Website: crate-barrel
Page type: address-validator
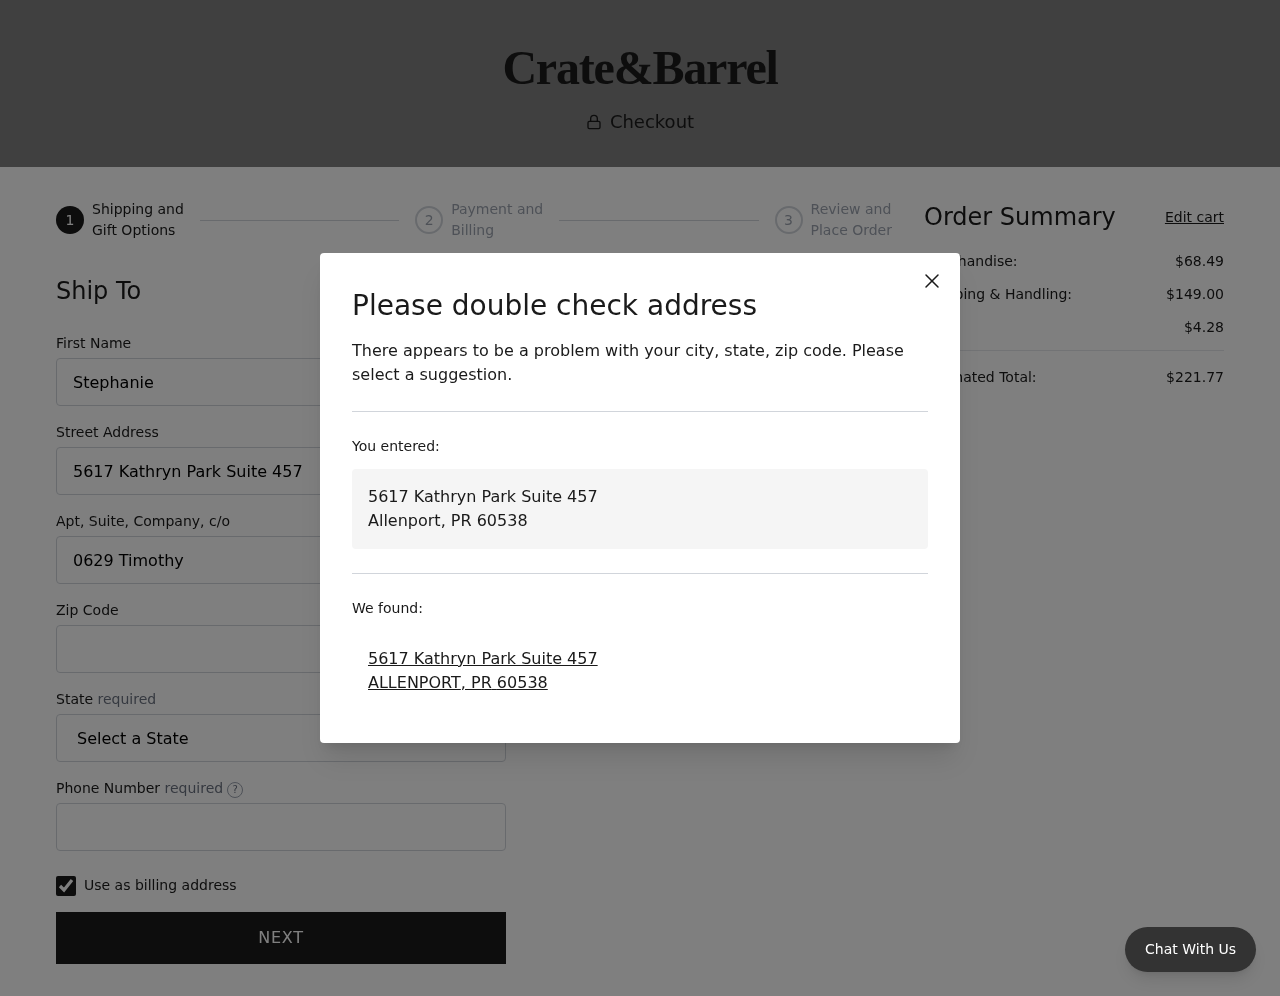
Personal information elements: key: PII_CITY
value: Allenport
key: PII_CITY
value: ALLENPORT
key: PII_FIRSTNAME
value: Stephanie
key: PII_PHONE
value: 3825477086
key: PII_POSTCODE
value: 60538
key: PII_STATE
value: PR
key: PII_STATE_ABBR
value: PR
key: PII_STREET
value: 5617 Kathryn Park Suite 457
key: PII_STREET2
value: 0629 Timothy Cliffs Apt. 470
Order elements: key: ORDER_SUBTOTAL
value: $68.49
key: ORDER_SHIPPING_COST
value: $149.00
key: ORDER_TAX
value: $4.28
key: ORDER_TOTAL
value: $221.77